Question: I have a code as such below that is designed to do subtraction and addition. Basically, when Binv is set, it should subtract, and Binv is 0, it should add. Unfortunately, it seems to be adding when Binv is set sometimes, and subtracting when it isn't set sometimes. Here is a snapshot of the simulation:
'''
entity ADD_SUB is
Port ( A : in STD_LOGIC_VECTOR (31 downto 0);
B : in STD_LOGIC_VECTOR (31 downto 0);
Binv : in STD_LOGIC;
C_in: in STD_LOGIC;
S : out STD_LOGIC_VECTOR (31 downto 0);
TEST : out STD_LOGIC_VECTOR (31 downto 0);
C_out : out STD_LOGIC
);
end ADD_SUB;
architecture ADD_SUB_ARCH of ADD_SUB is
signal S_wider : std_logic_vector(32 downto 0);
begin
process (A,B,C_in,Binv)
begin
if Binv = '0' then
S_wider <= ( A(31) & A) + ( B(31) & B) + C_in;
elsif Binv = '1' then
S_wider <= (A(31)& A) + ('1'& not B) + '1';
else
S_wider <= std_logic_vector(to_signed(0,32));
end if;
S <= S_wider(31 downto 0);
C_out <= S_wider(32);
end process;
'''

I am getting nonsensical results which make no sense. In the first case, you can see that I tried to do (50 - 30) (Binv is 1). I get 80 which is wrong. You can see however that it works on (30 - 50) where I get -20. Second problem is where I try to do (30 + (-50)), however it shows up as 20.
The results are completely off and I can't see where I am going wrong
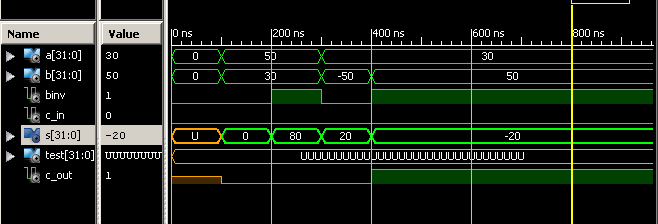
Answer: Jim is absolutely correct.
There are a couple of points that may be worth making.
First, the '+ C_in' or '+ not C_in' implies two 32 bit adds, one of which gets optimized away during synthesis leaving just the carry in to the remaining add.
Second, you are really only manipulating 'B' and 'C_in' using 'Binv'. Subtraction is the equivalent of adding the two's complement, for 'B' the one's complement + 'X"<PHONE>'. Note that Jim inverts 'C_in' with 'Binv' which allows 'C_in' to be used for daisy chain operations (e.g. a 64 bit add or subtract with a 32 bit ALU).
Both points are illustrated with the following code, which also only uses 'numeric_std.unsigned' and and only needs the unsigned 'numeric_std."+"':
'''
library ieee;
use ieee.std_logic_1164.all;
use ieee.numeric_std.all;
entity add_sub is
port (
a: in std_logic_vector (31 downto 0);
b: in std_logic_vector (31 downto 0);
binv: in std_logic;
c_in: in std_logic;
s: out std_logic_vector (31 downto 0);
test: out std_logic_vector (31 downto 0);
c_out: out std_logic
);
end entity;
architecture foo of add_sub is
begin
UNLABELLED:
process (a,b,c_in,binv)
variable x,y,z: std_logic_vector (33 downto 0);
begin
x := a(31) & a & '1'; -- this '1' generates a true carry in to z(1)
-- z(0) is optimized away as unused it's carry
-- retained as carry in to the next MS bit.
if binv = '0' then
y := b(31) & b & c_in;
elsif binv = '1' then
y := not b(31) & not b & not c_in;
else
y := (others => 'X'); -- 'X' on binv is propagated from b onto y
end if;
z := std_logic_vector( unsigned(x) + unsigned(y)); -- only one add
c_out <= z(33);
s <= z(32 downto 1);
end process;
end architecture;
'''
This above example connects C_in a bit more directly to the adder stage with the LS bits of A and B and gives:
<URL>
(The image is can be clicked to open)
(Synthesis software is generally smart enough to do all this with using Jim's form modified to either add or subtract based on 'Binv' and 'A' and 'B' extended to 33 bits without any direct bit or bitfield manipulation, our synthesis tools have had more than 25 years to get it right.)
The waveform was produced with the following test bench:
'''
library ieee;
use ieee.std_logic_1164.all;
use ieee.numeric_std.all;
entity tb_add_sub is
end entity;
architecture foo of tb_add_sub is
signal a: std_logic_vector (31 downto 0) := (others =>'0');
signal b: std_logic_vector (31 downto 0) := (others =>'0');
signal binv: std_logic := '0';
signal c_in: std_logic := '0';
signal s: std_logic_vector (31 downto 0);
signal test: std_logic_vector (31 downto 0);
signal c_out: std_logic;
begin
DUT:
entity work.add_sub
port map (
a => a,
b => b,
binv => binv,
c_in => c_in,
s => s,
test => test,
c_out => c_out
);
STIMULUS:
process
begin
wait for 100 ns;
a <= std_logic_vector(to_signed(50,a'length));
b <= std_logic_vector(to_signed(30,b'length));
wait for 100 ns;
binv <= '1';
wait for 100 ns;
binv <= '0';
a <= std_logic_vector(to_signed(30,a'length));
b <= std_logic_vector(to_signed(-50,b'length));
wait for 100 ns;
binv <= '1';
b <= std_logic_vector(to_signed(50,b'length));
wait for 600 ns;
wait;
end process;
end architecture;
'''